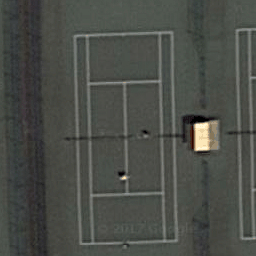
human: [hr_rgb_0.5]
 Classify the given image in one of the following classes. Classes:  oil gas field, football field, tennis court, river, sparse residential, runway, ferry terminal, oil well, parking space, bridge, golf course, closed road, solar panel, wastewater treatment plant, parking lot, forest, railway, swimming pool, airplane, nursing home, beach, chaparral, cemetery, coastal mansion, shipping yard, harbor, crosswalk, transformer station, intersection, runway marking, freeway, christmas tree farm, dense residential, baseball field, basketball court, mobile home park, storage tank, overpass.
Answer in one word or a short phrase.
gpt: tennis court